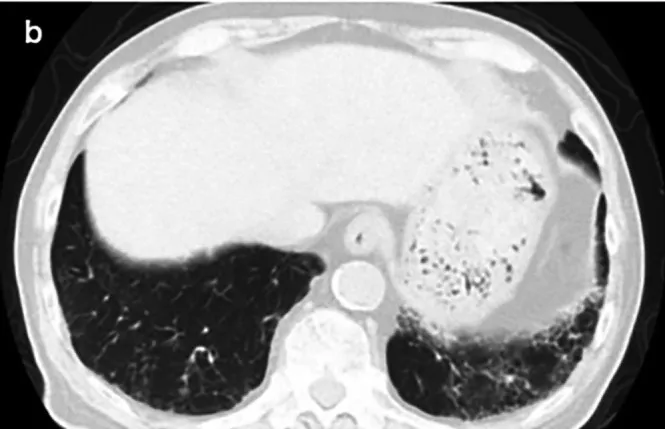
Computed tomography findings. After therapy, the interstitial pattern nearly disappeared from the bilateral lung fields. CT: computed tomography.
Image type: radiology (ct)